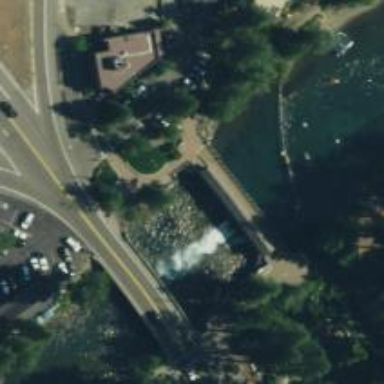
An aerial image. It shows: Culvert tunnel under river.